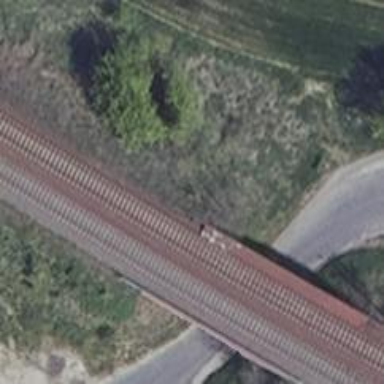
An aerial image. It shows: Bridge with electrified railway tracks featuring contact line.